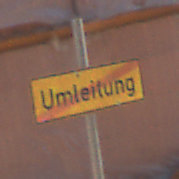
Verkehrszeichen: EndeDerUmleitungsankuendigung
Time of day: MorningAfternoon
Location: Outdoor (Nature)
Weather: Clear
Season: Summer
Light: Natural